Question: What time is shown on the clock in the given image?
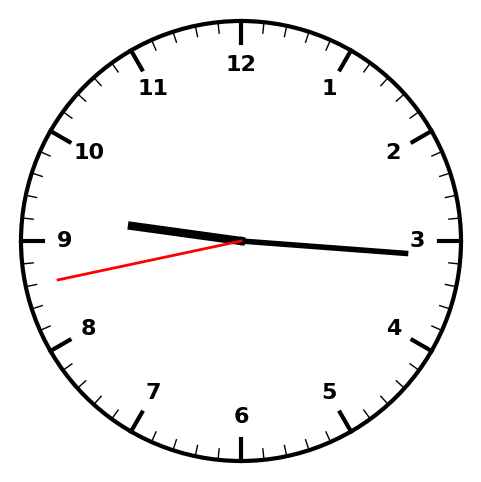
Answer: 09:15:43